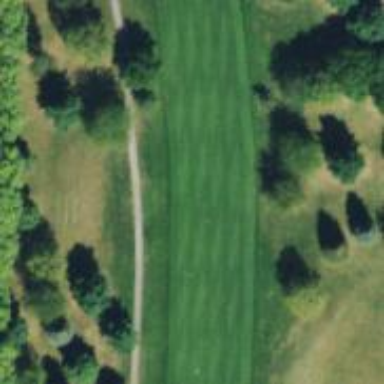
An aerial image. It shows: View of golf hole.